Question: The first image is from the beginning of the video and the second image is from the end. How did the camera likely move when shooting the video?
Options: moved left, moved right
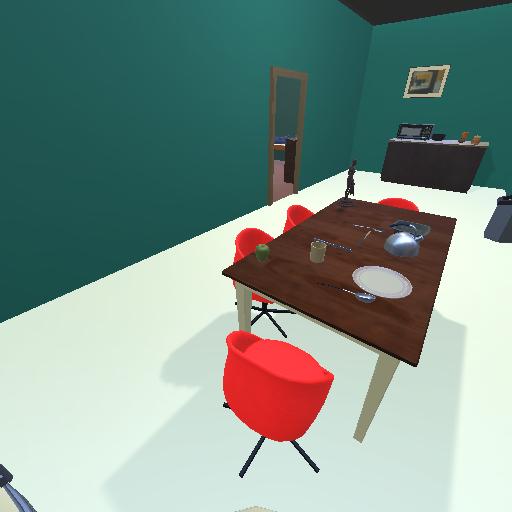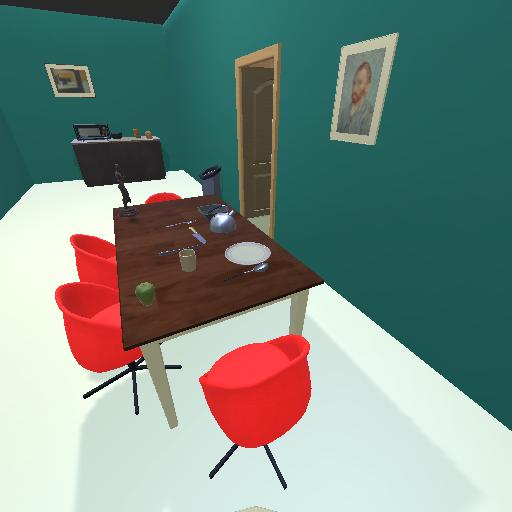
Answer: moved left